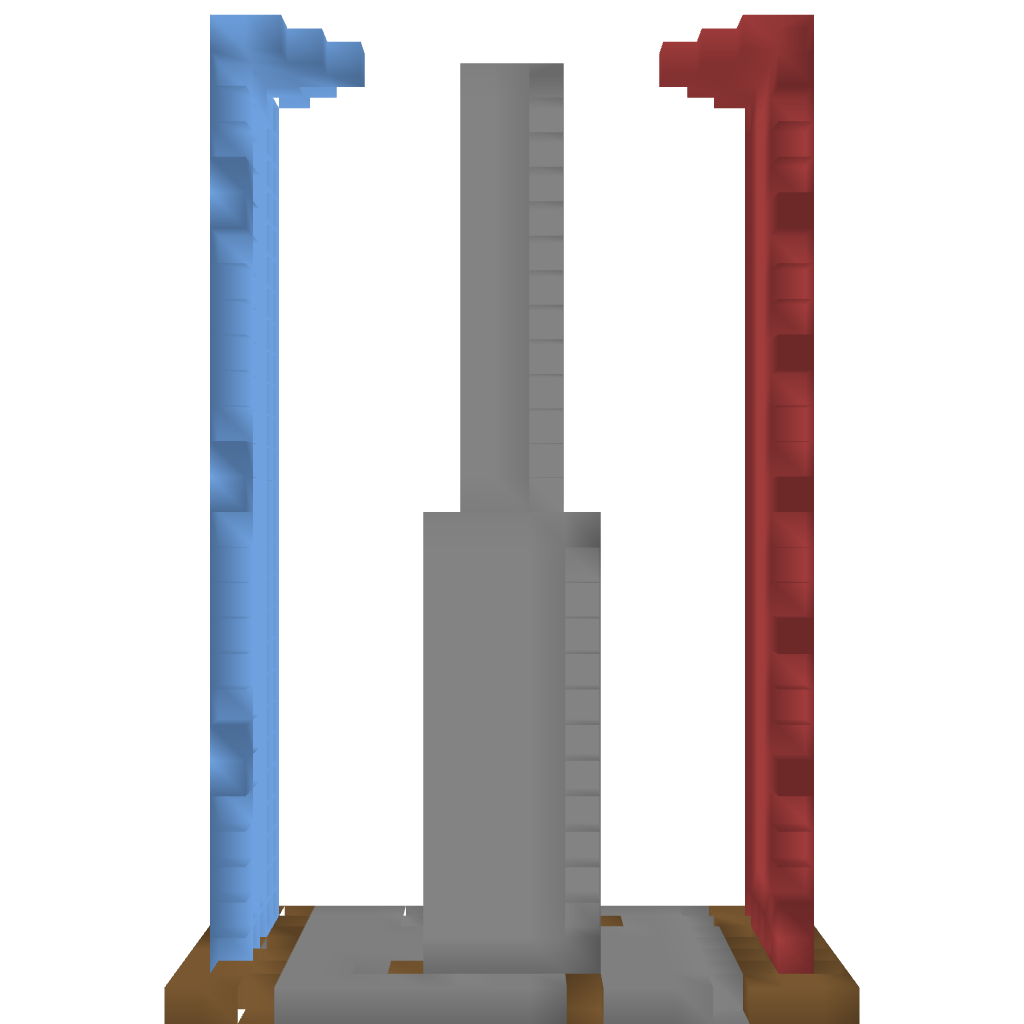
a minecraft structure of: Modern Style Fountain/ town square bad low quality